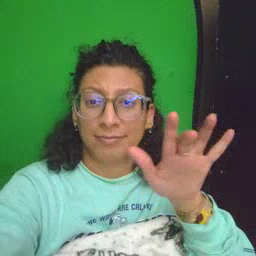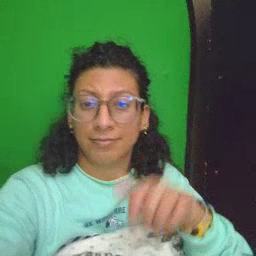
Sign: empty